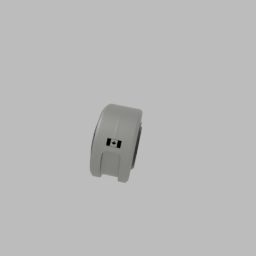
Label: mechanical